Interaction volume radius: 5 \u00c5
Interaction volume height: 30 \u00c5
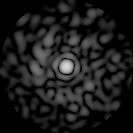
Disorder parameter: 0.8417